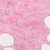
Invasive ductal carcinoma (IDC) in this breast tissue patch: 0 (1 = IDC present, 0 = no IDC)